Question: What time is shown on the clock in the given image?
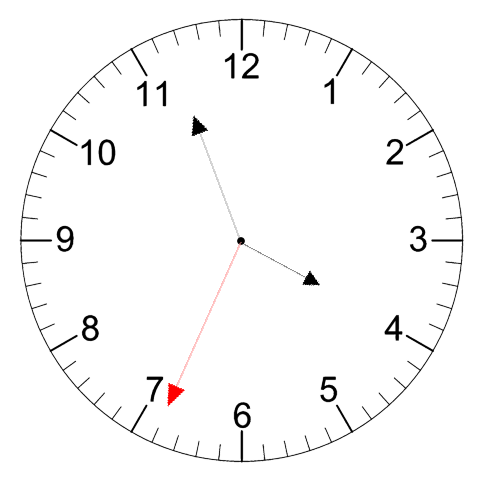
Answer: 03:56:34